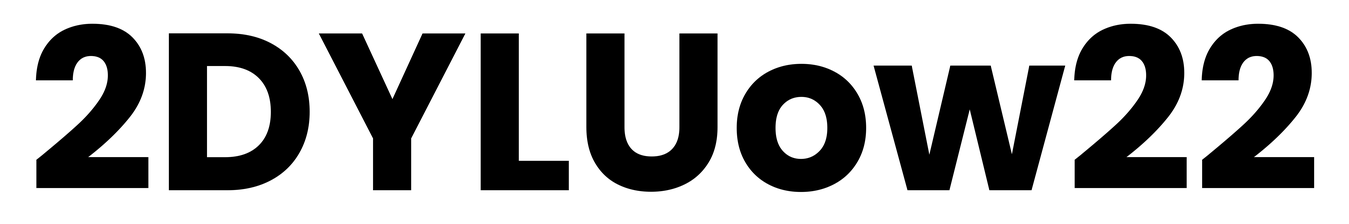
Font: Poppins-Bold